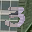
Label: 3